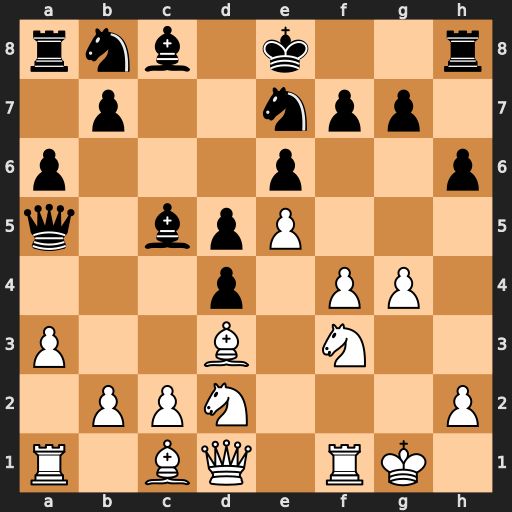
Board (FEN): rnb1k2r/1p2npp1/p3p2p/q1bpP3/3p1PP1/P2B1N2/1PPN3P/R1BQ1RK1
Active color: w
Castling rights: kq
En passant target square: -
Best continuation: b4 Bxb4 Nb3 Qb6 axb4